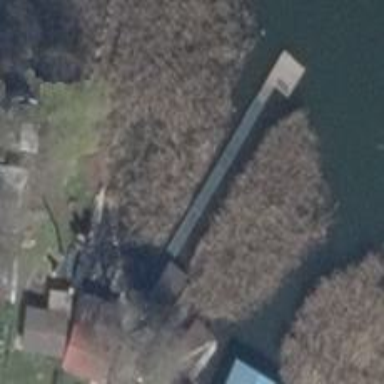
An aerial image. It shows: Man-made pier.